Question: I know this question is asked a TON on here but I feel like with this particular question the solution varies significantly depending on the elements surrounding CSS.
Anyways, I have a piece of jQuery here:
'''
$(".classDiv").append("<h4>"+name+"</h4> - <h5>"+teacher+"</h5>");
'''
And my HTML/CSS:
'''
<div class="classDiv" style="margin-top: 100px;"></div>
.classDiv {
margin: 0 0 20px;
padding: 5px 0 0;
border: 1px solid #d8d8d8;
background: #f9f9f9;
-moz-border-radius: 4px;
-webkit-border-radius: 4px;
border-radius: 4px;
-moz-box-shadow: inset 0 0 0 1px #fff;
-webkit-box-shadow: inset 0 0 0 1px #fff;
box-shadow: inset 0 0 0 1px #fff;
}
'''
I would like both of my name and teacher text to be on the same line. I have tried things such as a surrounding div with 'display: inline-block:' but it doesn't seem to work.
Here is what is happening:

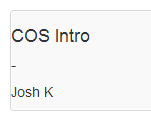
Answer: The use of '<h4>' and '<h5>' is totally inappropriate here.
Use '<span>'s, with a 'class' to style them bigger if you want.